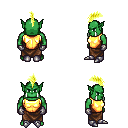
a pixel art fantasy rpg character, male body template, orc, green skin, gold chest armor, robe skirt, gold mohawk hairstyle, metal gloves, metal boots, four views (front, back, left, right), 2x2 character sprite sheet, small pixel art, hard edges, no anti-aliasing